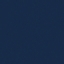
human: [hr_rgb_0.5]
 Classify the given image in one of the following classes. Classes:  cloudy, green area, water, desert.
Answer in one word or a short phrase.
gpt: water